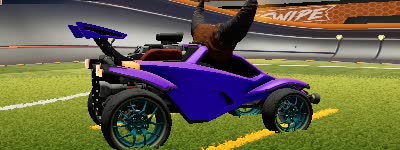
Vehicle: octane